Question: How can I get the list of methods that are available for some object or class, like this:

Does Sublime Text have this feature for Ruby?
just like this <URL> , but for Ruby
NOTE: i don't talk about tab complete, what i want for example if i typed "Array." then a list of the Array class methods ruby-doc.org/core-1.9.3/Array.html show up in a list, just like in netbeans with java or in eclipse
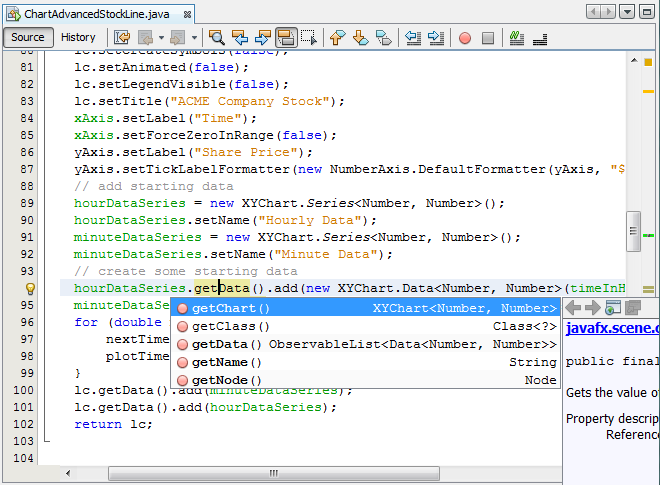
Answer: Sublime Text 2 has some degree of auto-complete functionality right out of the box. If you want to kick it up a notch, the <URL> plugin is probably the closest thing to intelli-sense that we have for Sublime Text w/ Ruby, supporting:
> - - -
---
:

---
:

Would output the following to the status bar:
> Info: Passes each element of
the collection to the given block. The method returns true if the
block ever returns a value other than false or nil. If the block is
not given, Ruby adds an implicit block of { |obj| obj } that will
cause any? to return true if at least one of the collection members is
not false or nil.
---
At the time of posting this answer, I couldn't get the tool-tips to work and the auto-complete doesn't support external gems, and I also had some issues with installing via package installer. If you run into issues installing try manually cloning the repo into your packages folder. For me this was located at '~/.config/sublime-text-2/Packages/'.
If you successfully install and are still having issues getting it running at that point, try re-building as mentioned in the plugin's read-me. Also check out the fix mentioned here:
<URL>